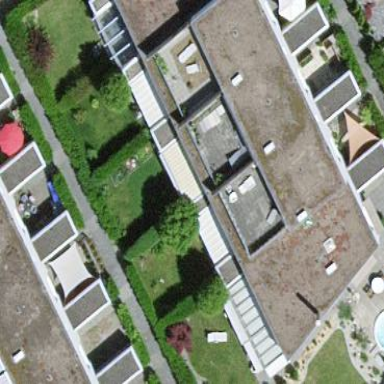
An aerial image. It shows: Terrace building.